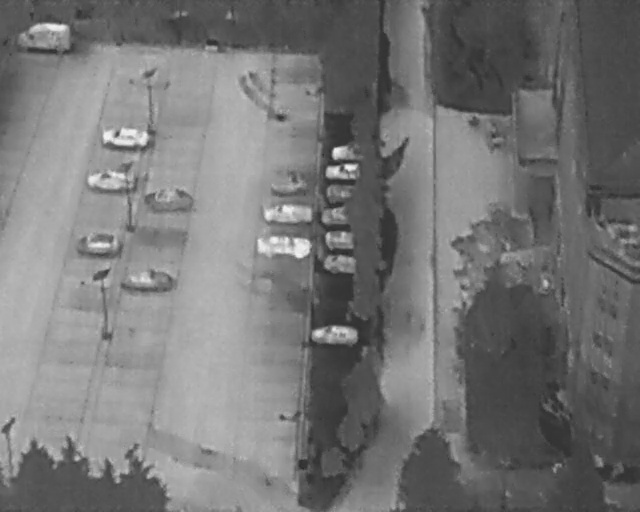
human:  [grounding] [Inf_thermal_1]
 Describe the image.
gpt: In the satellite image, there is  <ref>4 medium car </ref> <box>[[42, 42, 46, 53, 2], [43, 36, 46, 46, 2], [50, 60, 53, 69, 2], [51, 48, 55, 55, 2]]</box> located at center,  <ref>2 medium car </ref> <box>[[4, 2, 9, 12, 2], [18, 21, 21, 31, 2]]</box> located at top left,  <ref>4 medium car </ref> <box>[[15, 30, 18, 39, 2], [13, 43, 16, 52, 2], [21, 49, 24, 59, 2], [24, 33, 27, 43, 2]]</box> located at left,  <ref>4 small car </ref> <box>[[51, 43, 55, 50, 2], [51, 39, 54, 45, 2], [51, 34, 54, 40, 2], [52, 29, 54, 37, 2]]</box> located at center,  <ref>1 small car </ref> <box>[[52, 26, 55, 33, 2]]</box> located at top.